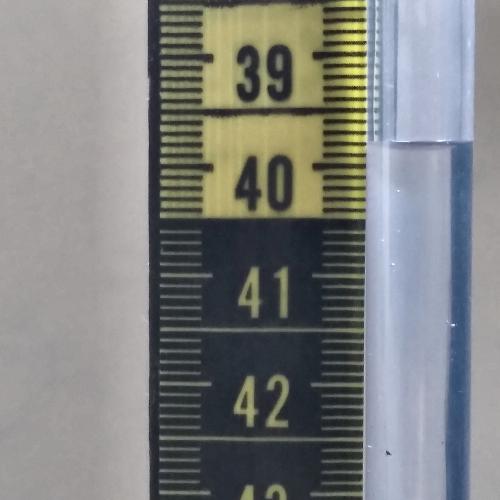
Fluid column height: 39.8 cm